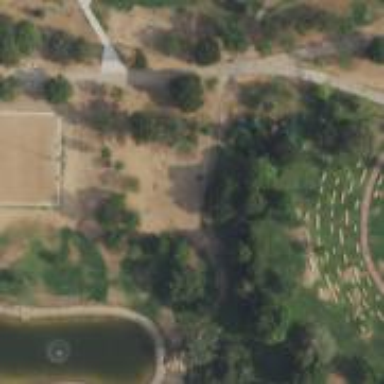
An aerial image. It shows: Disc golf basket.